Interaction volume radius: 10 \u00c5
Interaction volume height: 20 \u00c5
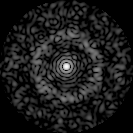
Disorder parameter: 0.8136